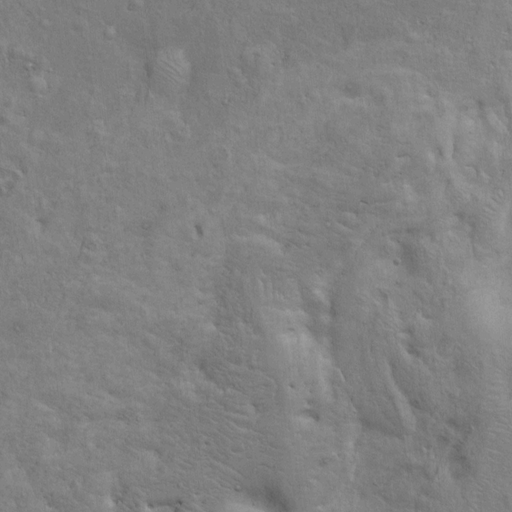
Objects detected: cone, cone, cone